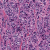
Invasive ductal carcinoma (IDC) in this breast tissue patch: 1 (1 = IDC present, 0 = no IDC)